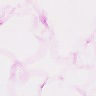
Metastatic tissue present: no